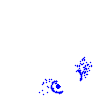
Particle: pion